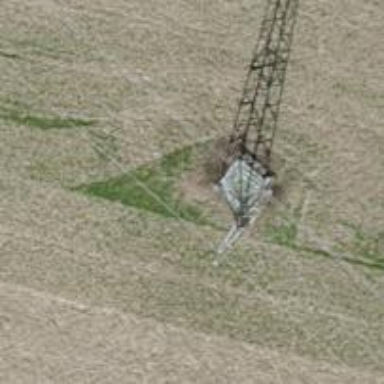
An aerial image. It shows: Power tower.